Question: Job location?
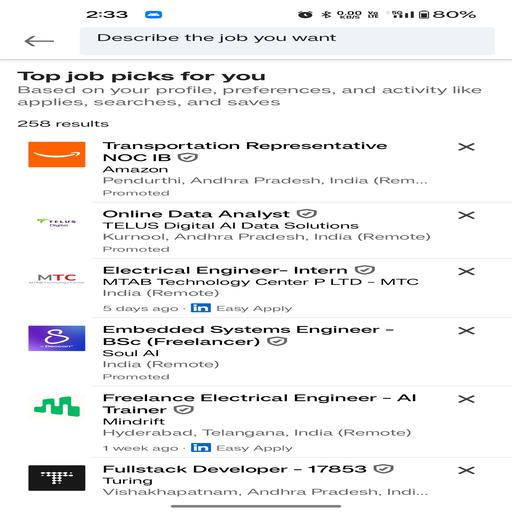
Answer: India